Question: Good afternoon,
Just a simple question. Is it possible to make a parent form blurry while you show a new dialog form in winforms? if it's not possible by default, are there any workarounds? here is just a sample picture of what I want to archive:

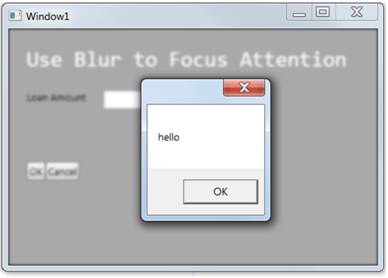
Answer: I didn't think this was possible but I found a similar question here:
<URL>
The code is from an answer over there but I've changed it slightly... You'll need to compile with the unsafe on (see build tab of your project's properties (Allow unsafe code)).
Basicly you put everything in your form in a panel (called panel1 in the code) and call the blur function. I also added an unblur function to go back to normal:
'''
using System;
using System.Drawing;
using System.Drawing.Imaging;
using System.Windows.Forms;
namespace WindowsFormsApplication1
{
public partial class Form1 : Form
{
private PictureBox pb;
public Form1()
{
InitializeComponent();
pb = new PictureBox();
panel1.Controls.Add(pb);
pb.Dock = DockStyle.Fill;
}
private void Blur()
{
Bitmap bmp = Screenshot.TakeSnapshot(panel1);
BitmapFilter.GaussianBlur(bmp, 4);
pb.Image = bmp;
pb.BringToFront();
}
private void UnBlur()
{
pb.Image = null;
pb.SendToBack();
}
}
public class BitmapFilter
{
private static bool Conv3x3(Bitmap b, ConvMatrix m)
{
// Avoid divide by zero errors
if (0 == m.Factor) return false;
Bitmap bSrc = (Bitmap)b.Clone();
// GDI+ still lies to us - the return format is BGR, NOT RGB.
BitmapData bmData = b.LockBits(new Rectangle(0, 0, b.Width, b.Height), ImageLockMode.ReadWrite, PixelFormat.Format24bppRgb);
BitmapData bmSrc = bSrc.LockBits(new Rectangle(0, 0, bSrc.Width, bSrc.Height), ImageLockMode.ReadWrite, PixelFormat.Format24bppRgb);
int stride = bmData.Stride;
int stride2 = stride * 2;
System.IntPtr Scan0 = bmData.Scan0;
System.IntPtr SrcScan0 = bmSrc.Scan0;
unsafe
{
byte* p = (byte*)(void*)Scan0;
byte* pSrc = (byte*)(void*)SrcScan0;
int nOffset = stride + 6 - b.Width * 3;
int nWidth = b.Width - 2;
int nHeight = b.Height - 2;
int nPixel;
for (int y = 0; y < nHeight; ++y)
{
for (int x = 0; x < nWidth; ++x)
{
nPixel = ((((pSrc[2] * m.TopLeft) + (pSrc[5] * m.TopMid) + (pSrc[8] * m.TopRight) +
(pSrc[2 + stride] * m.MidLeft) + (pSrc[5 + stride] * m.Pixel) + (pSrc[8 + stride] * m.MidRight) +
(pSrc[2 + stride2] * m.BottomLeft) + (pSrc[5 + stride2] * m.BottomMid) + (pSrc[8 + stride2] * m.BottomRight)) / m.Factor) + m.Offset);
if (nPixel < 0) nPixel = 0;
if (nPixel > 255) nPixel = 255;
p[5 + stride] = (byte)nPixel;
nPixel = ((((pSrc[1] * m.TopLeft) + (pSrc[4] * m.TopMid) + (pSrc[7] * m.TopRight) +
(pSrc[1 + stride] * m.MidLeft) + (pSrc[4 + stride] * m.Pixel) + (pSrc[7 + stride] * m.MidRight) +
(pSrc[1 + stride2] * m.BottomLeft) + (pSrc[4 + stride2] * m.BottomMid) + (pSrc[7 + stride2] * m.BottomRight)) / m.Factor) + m.Offset);
if (nPixel < 0) nPixel = 0;
if (nPixel > 255) nPixel = 255;
p[4 + stride] = (byte)nPixel;
nPixel = ((((pSrc[0] * m.TopLeft) + (pSrc[3] * m.TopMid) + (pSrc[6] * m.TopRight) +
(pSrc[0 + stride] * m.MidLeft) + (pSrc[3 + stride] * m.Pixel) + (pSrc[6 + stride] * m.MidRight) +
(pSrc[0 + stride2] * m.BottomLeft) + (pSrc[3 + stride2] * m.BottomMid) + (pSrc[6 + stride2] * m.BottomRight)) / m.Factor) + m.Offset);
if (nPixel < 0) nPixel = 0;
if (nPixel > 255) nPixel = 255;
p[3 + stride] = (byte)nPixel;
p += 3;
pSrc += 3;
}
p += nOffset;
pSrc += nOffset;
}
}
b.UnlockBits(bmData);
bSrc.UnlockBits(bmSrc);
return true;
}
public static bool GaussianBlur(Bitmap b, int nWeight /* default to 4*/)
{
ConvMatrix m = new ConvMatrix();
m.SetAll(1);
m.Pixel = nWeight;
m.TopMid = m.MidLeft = m.MidRight = m.BottomMid = 2;
m.Factor = nWeight + 12;
return BitmapFilter.Conv3x3(b, m);
}
public class ConvMatrix
{
public int TopLeft = 0, TopMid = 0, TopRight = 0;
public int MidLeft = 0, Pixel = 1, MidRight = 0;
public int BottomLeft = 0, BottomMid = 0, BottomRight = 0;
public int Factor = 1;
public int Offset = 0;
public void SetAll(int nVal)
{
TopLeft = TopMid = TopRight = MidLeft = Pixel = MidRight = BottomLeft = BottomMid = BottomRight = nVal;
}
}
}
class Screenshot
{
public static Bitmap TakeSnapshot(Control ctl)
{
Bitmap bmp = new Bitmap(ctl.Size.Width, ctl.Size.Height);
System.Drawing.Graphics g = System.Drawing.Graphics.FromImage(bmp);
g.CopyFromScreen(ctl.PointToScreen(ctl.ClientRectangle.Location), new Point(0, 0), ctl.ClientRectangle.Size);
return bmp;
}
}
}
'''